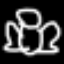
Label: frog